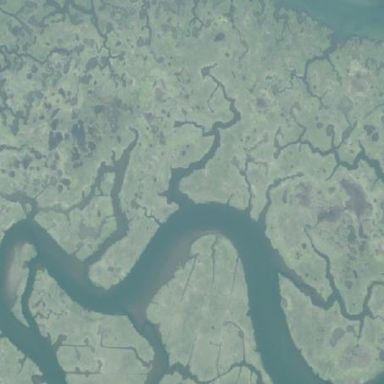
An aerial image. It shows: Saltmarsh wetland.